Question: I want to non-display the space between parent 'QWidgetItem' and child-Item... How can i do that. 'style-Sheet' ?.. thank you!!!
this is a 'QTreeWidget'.

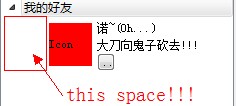
Answer: <URL>
'''
indentation : int
'''
This property holds indentation of the items in the tree view.
This property holds the indentation measured in pixels of the items for each level in the tree view. For top-level items, the indentation specifies the horizontal distance from the viewport edge to the items in the first column; for child items, it specifies their indentation from their parent items.
By default, this property has a value of 20.
Access functions:
'''
int indentation () const
void setIndentation ( int i )
'''